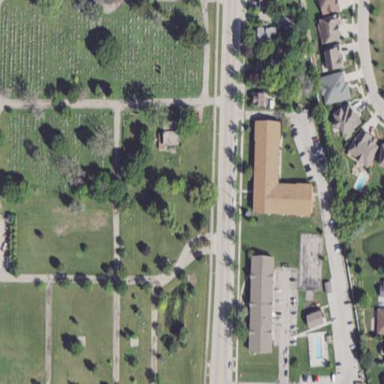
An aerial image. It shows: Graveyard area designated as cemetery.